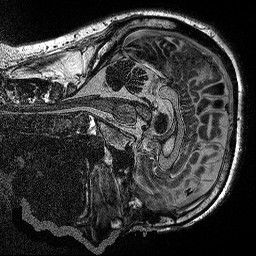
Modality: MP2RAGE
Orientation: sagittal
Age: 29
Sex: male
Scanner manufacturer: siemens
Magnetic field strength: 3 T
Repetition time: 5 s
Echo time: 0.00298 s